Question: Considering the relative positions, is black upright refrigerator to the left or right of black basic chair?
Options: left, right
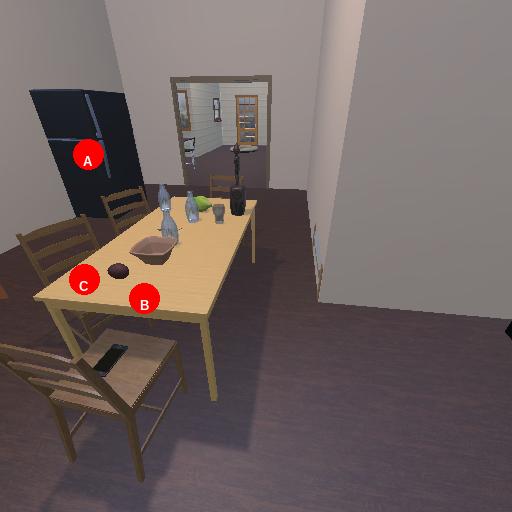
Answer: left